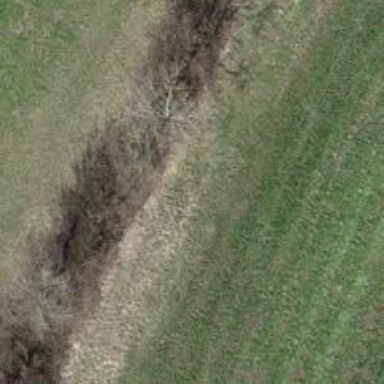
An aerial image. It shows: Hedge acting as barrier.